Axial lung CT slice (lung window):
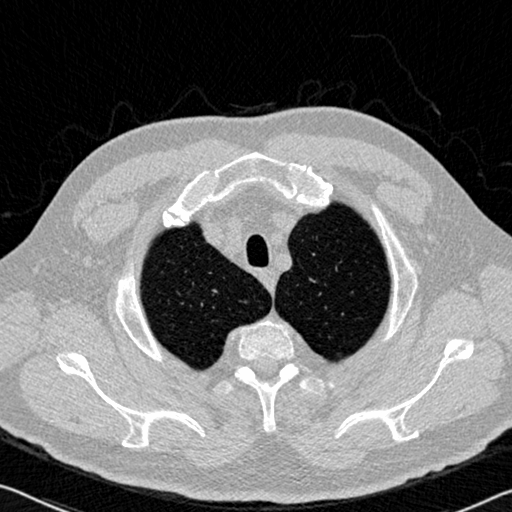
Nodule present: no